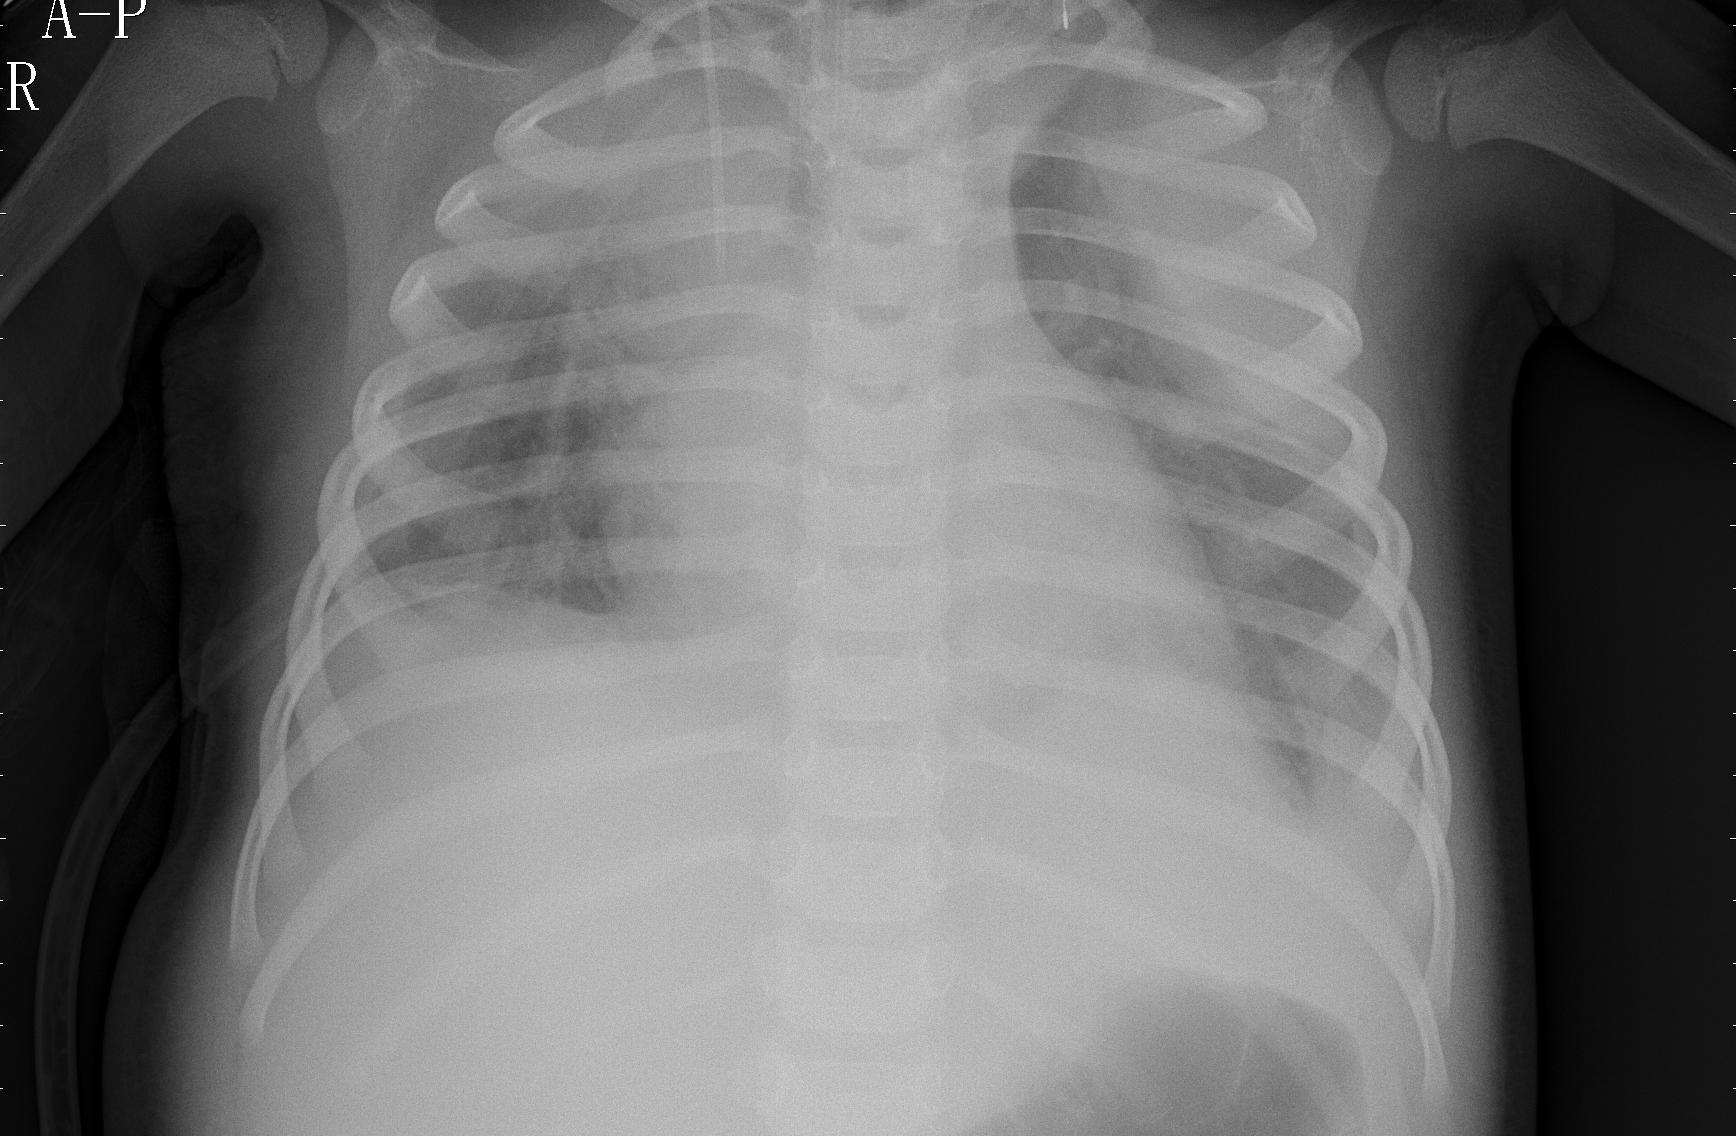
Diagnosis: PNEUMONIA